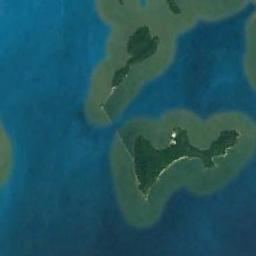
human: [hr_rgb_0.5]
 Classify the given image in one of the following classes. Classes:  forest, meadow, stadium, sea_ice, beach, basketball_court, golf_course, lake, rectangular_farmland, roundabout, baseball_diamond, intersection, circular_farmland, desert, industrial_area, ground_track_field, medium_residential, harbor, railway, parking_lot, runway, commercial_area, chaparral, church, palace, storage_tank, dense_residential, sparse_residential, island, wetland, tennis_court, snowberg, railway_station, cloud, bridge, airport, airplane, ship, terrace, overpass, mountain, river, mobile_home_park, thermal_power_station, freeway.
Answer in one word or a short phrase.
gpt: island